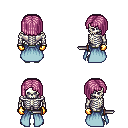
a pixel art fantasy rpg character, male body template, skeleton, overskirt, teal pants, pink pageboy hairstyle, gold gloves, white slippers, dagger, four views (front, back, left, right), 2x2 character sprite sheet, small pixel art, hard edges, no anti-aliasing